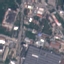
Land use / land cover class: Industrial